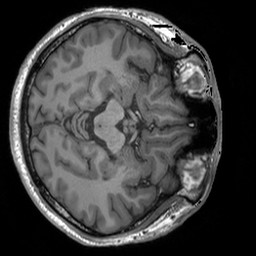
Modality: T1w
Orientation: axial
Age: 30
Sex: male
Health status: healthy
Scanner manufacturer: siemens
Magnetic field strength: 3 T
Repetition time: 1.9 s
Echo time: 0.00252 s